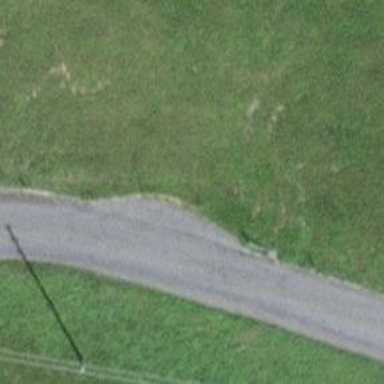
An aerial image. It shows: Passing place on the road.